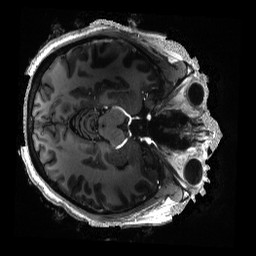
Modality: T1w
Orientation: axial
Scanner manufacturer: siemens
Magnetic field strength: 7 T
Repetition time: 3.82 s
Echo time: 0.00172 s